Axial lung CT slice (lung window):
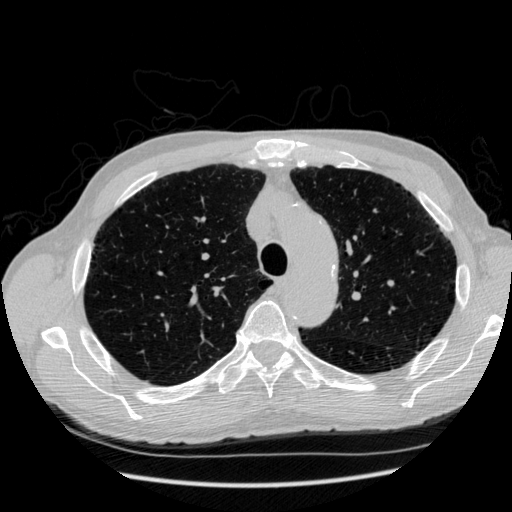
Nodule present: no